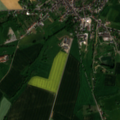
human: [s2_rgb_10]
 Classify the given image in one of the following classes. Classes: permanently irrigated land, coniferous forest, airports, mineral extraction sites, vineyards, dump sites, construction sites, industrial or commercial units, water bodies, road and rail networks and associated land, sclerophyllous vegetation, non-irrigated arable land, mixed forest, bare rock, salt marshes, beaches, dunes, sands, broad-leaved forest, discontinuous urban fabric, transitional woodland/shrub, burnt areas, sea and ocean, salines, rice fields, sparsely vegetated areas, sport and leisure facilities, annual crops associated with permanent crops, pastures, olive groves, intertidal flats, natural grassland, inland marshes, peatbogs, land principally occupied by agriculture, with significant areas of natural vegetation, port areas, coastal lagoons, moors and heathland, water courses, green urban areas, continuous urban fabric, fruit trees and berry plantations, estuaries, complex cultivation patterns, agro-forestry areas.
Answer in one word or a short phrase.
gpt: discontinuous urban fabric, non-irrigated arable land, pastures, complex cultivation patterns